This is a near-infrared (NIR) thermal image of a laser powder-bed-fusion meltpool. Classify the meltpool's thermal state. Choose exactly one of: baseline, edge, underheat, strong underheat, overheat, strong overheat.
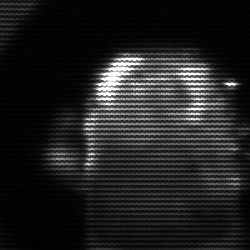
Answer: baseline